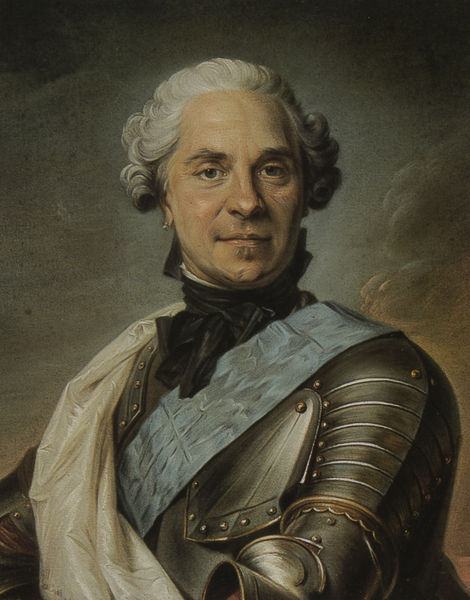
Titel: Le Maréchal de Saxe
Künstler: Maurice Quentin de La Tour
Standort: Paris
Institution: Musée Carnavalet
Schlagwörter: blau, dunkel, gemälde, himmel, mann, schatten, umhang, weiß, wolken, ocker, abend, braun, frankreich, frisur, grau, haar, hell, hintergrund, licht, mund, nase, ohr, ohrring, schwarz, stirn, blick, schal, tuch, wolke, beige, malerei, muster, schleife, alt, bart, arm, arme, augen, band, falten, gesicht, kragen, samt, silber, bildnis, hals, halskrause, herr, portrait, porträt, horizont, spiegelung, sonne, auge, gold, haare, halbfigur, stoff, adel, augenbrauen, brustbild, frontal, kinn, lippen, locken, puder, rokoko, seide, bewölkt, hellblau, perücke, schärpe, lächeln, schleppe, seitlich, halsband, backen, warm, rang, hohe, krieg, kaiser, könig, bordüre, grübchen, glanz, halstuch, pupillen, ornamente, metall, poliert, stofflich, nieten, fliege, satin, eisen, messing, panzer, stolz, kupfer, militär, soldat, augenringe, orden, scherpe, kardinal, ritter, rüstung, stirnfalte, nasenlöcher, brustpanzer, harnisch, rasiert, scharnier, general, prinz, ehre, flirren, ritterrüstung, feldherr, stellung, heerführer, nasenspitze, weisss, taft, beschläge, rillen, major, perrücke, gepudert, blei, grauhaarig, niete, status, herrenbildnis, ehren, velour, blaublütig, 18. jahrhundert, 1600, blaue schärpe, serbe, schwerbe